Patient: sex M, age 61
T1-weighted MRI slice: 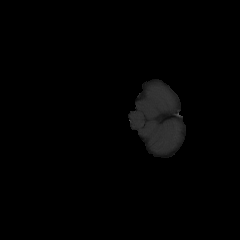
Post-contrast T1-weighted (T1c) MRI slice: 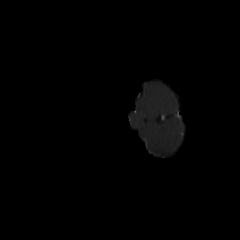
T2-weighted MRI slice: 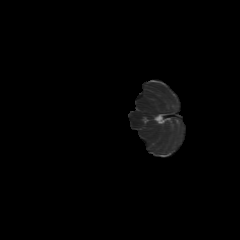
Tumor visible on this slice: no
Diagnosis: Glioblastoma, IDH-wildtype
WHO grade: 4